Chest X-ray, PA view. Patient: 59 years old, sex F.
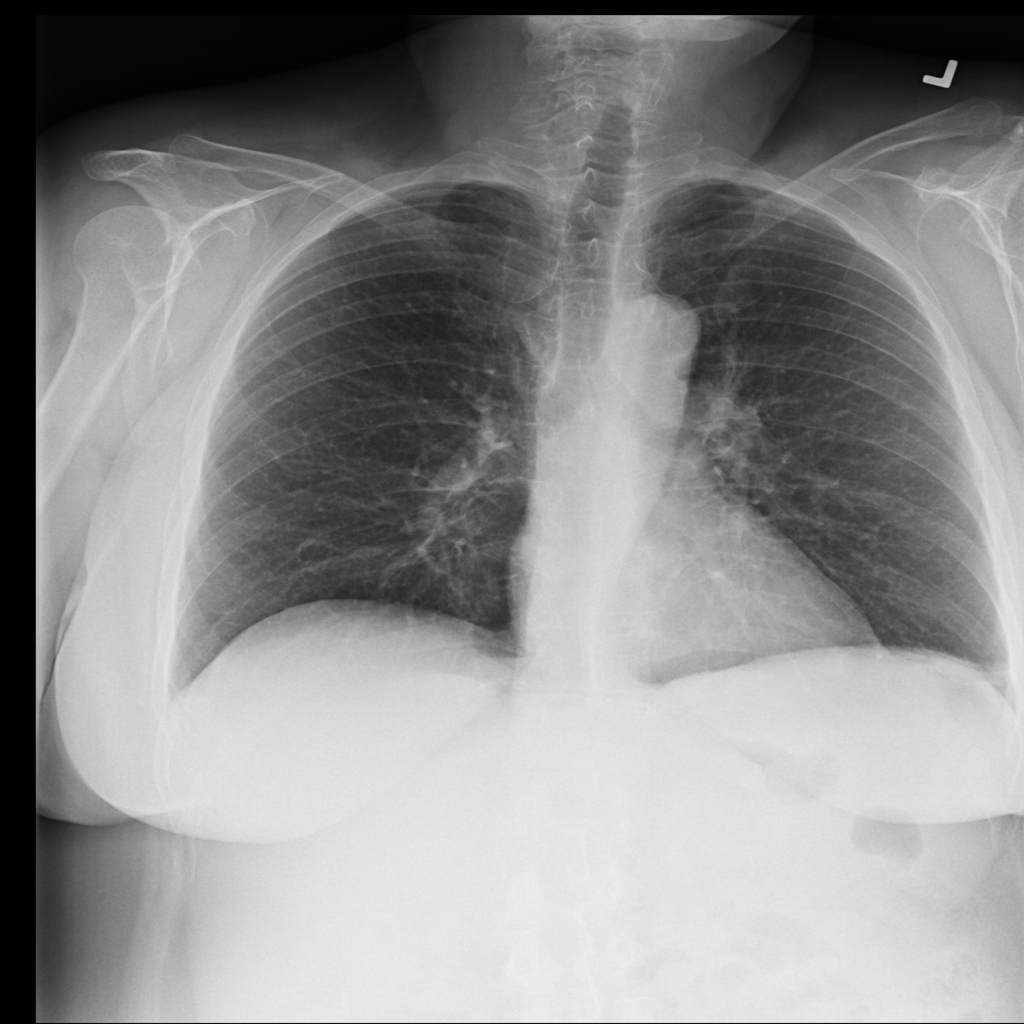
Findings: No Finding